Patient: sex M, age 68
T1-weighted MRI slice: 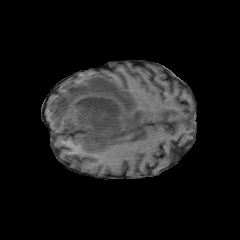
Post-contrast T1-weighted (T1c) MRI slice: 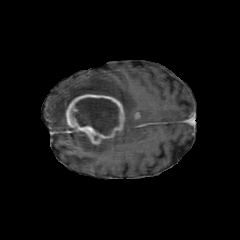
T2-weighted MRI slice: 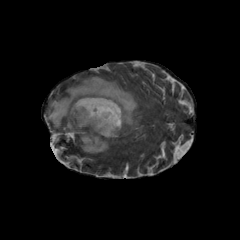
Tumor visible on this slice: yes
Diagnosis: Glioblastoma, IDH-wildtype
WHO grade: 4